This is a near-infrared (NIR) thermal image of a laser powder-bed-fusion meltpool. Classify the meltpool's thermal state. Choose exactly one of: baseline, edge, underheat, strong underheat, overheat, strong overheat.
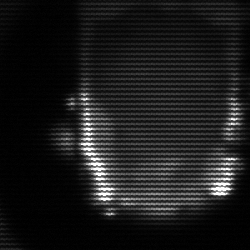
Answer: baseline